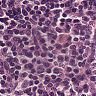
Metastatic tissue present: no